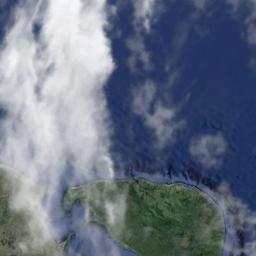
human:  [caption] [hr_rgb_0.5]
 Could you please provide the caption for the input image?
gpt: The white cloud is above blue sea and green island .

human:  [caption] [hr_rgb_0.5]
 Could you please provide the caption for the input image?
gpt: The stratus clouds are located above the sea and the island covered by dense vegetation .

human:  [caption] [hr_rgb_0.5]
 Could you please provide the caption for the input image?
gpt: There was a little white cloud floating above the hill .

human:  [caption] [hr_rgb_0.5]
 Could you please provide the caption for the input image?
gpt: White clouds on green land and blue sea .

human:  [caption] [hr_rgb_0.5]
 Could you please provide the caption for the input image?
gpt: There are some gauzy clouds over an island and blue sea .